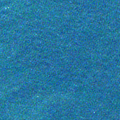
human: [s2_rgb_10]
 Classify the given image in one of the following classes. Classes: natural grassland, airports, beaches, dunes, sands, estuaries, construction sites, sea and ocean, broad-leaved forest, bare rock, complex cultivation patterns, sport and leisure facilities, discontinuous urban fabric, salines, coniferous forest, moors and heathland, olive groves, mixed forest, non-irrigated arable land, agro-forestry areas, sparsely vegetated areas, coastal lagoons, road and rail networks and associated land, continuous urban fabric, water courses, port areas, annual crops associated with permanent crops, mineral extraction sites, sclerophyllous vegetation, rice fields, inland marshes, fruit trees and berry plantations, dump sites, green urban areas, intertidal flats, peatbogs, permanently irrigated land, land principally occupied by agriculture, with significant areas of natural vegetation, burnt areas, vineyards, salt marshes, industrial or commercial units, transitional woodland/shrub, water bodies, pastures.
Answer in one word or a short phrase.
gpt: sea and ocean